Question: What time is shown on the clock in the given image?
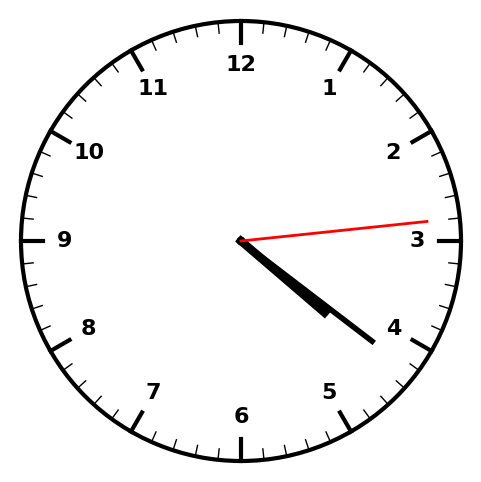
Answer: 04:21:14